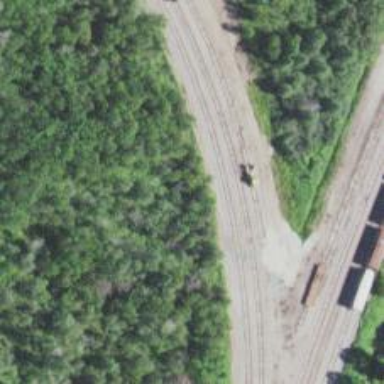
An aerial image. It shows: Railway track.